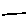
Label: line